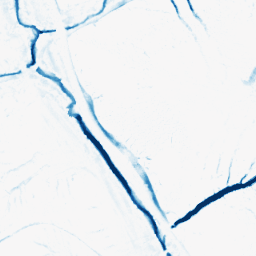
Category: morphological
Decomposition family: morphological
Decomposition parameters: operation: closing
size: 5
Upsampling method: bilinear
Upsampling parameters: scale: 4
Upsampling scale: 4